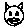
Label: cat